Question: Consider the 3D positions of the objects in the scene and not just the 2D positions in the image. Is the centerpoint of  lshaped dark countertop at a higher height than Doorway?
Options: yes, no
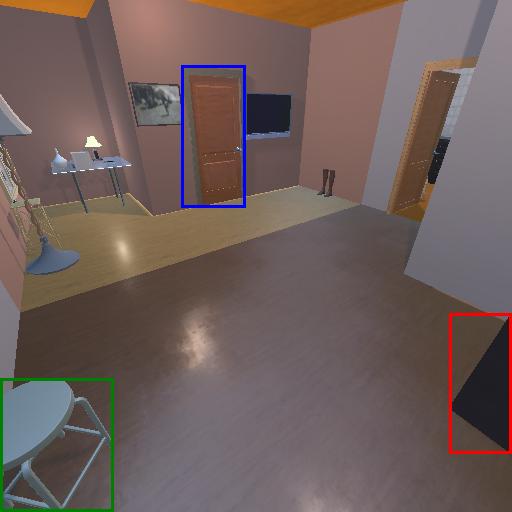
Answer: yes